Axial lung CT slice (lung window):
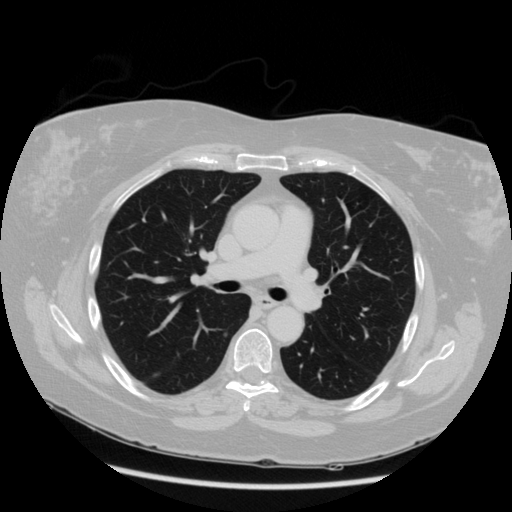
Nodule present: no